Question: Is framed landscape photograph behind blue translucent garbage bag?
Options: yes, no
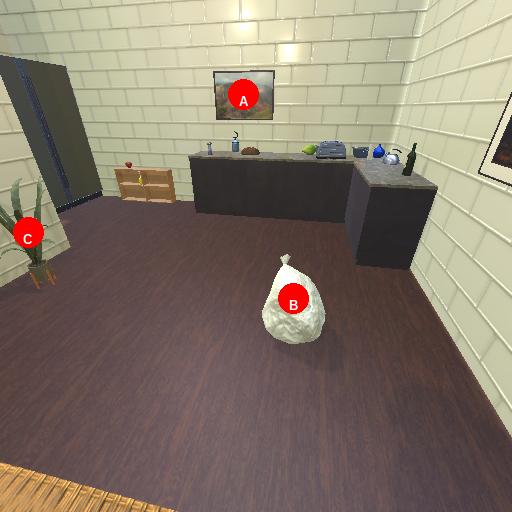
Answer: yes